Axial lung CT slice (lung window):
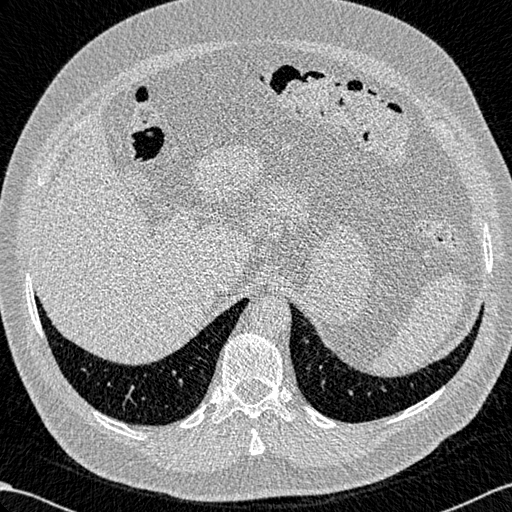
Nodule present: no